Question: I have a dataframe like this:
'''
item count
1 50
2 158
3 147
'''
When I used ggplot to make a bar chart, it showed the x-xis as 2.5, 5.0,... How can I make it show only the values in my dataframe:
'''
ggplot(mydata, aes(x = item, y = count))+ geom_bar(stat="identity")
'''

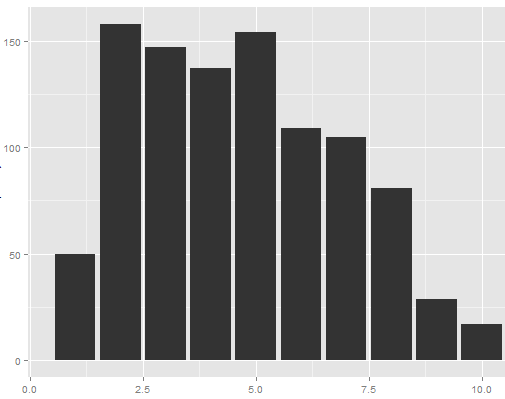
Answer: '''
ggplot(mydata, aes(x=factor(item), y=count)) + geom_bar(stat="identity")
'''
Should do the trick.